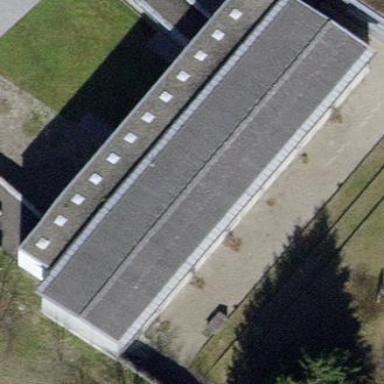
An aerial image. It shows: School building.